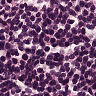
Metastatic tissue present: no